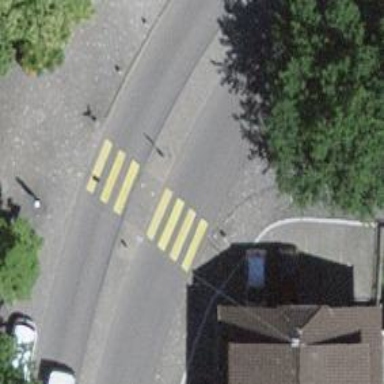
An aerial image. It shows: Uncontrolled crossing with zebra marking and crossing island.